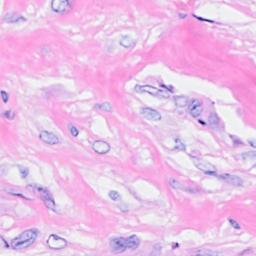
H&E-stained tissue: Breast